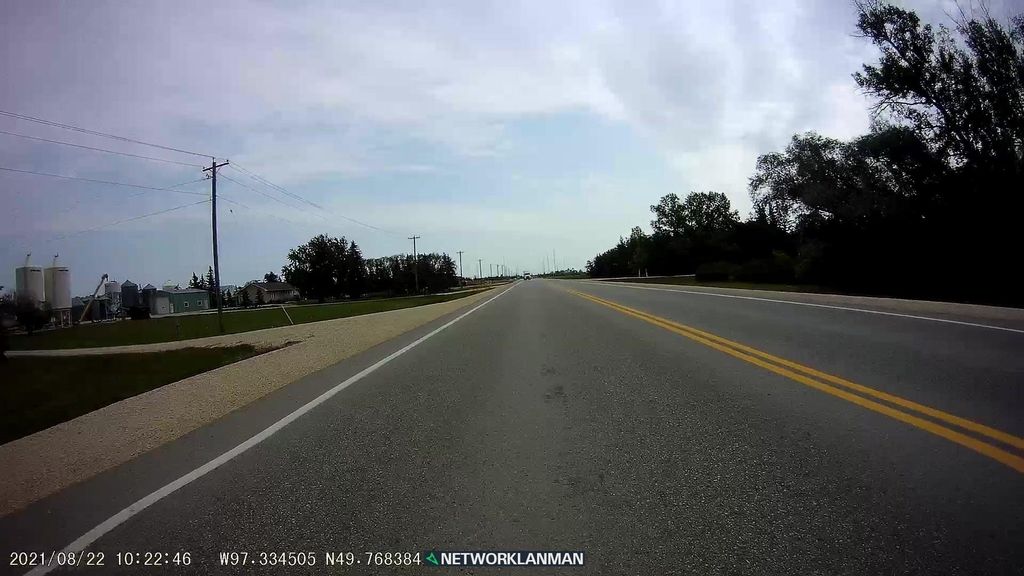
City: winnipeg